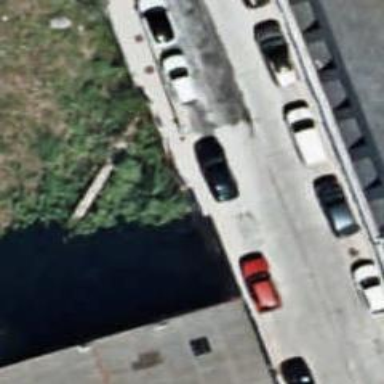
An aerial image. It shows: Sidewalk.